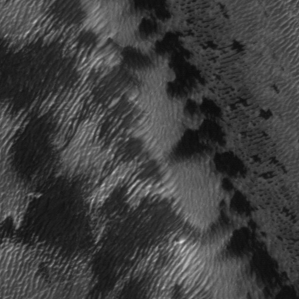
Label: frost